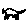
Label: cat